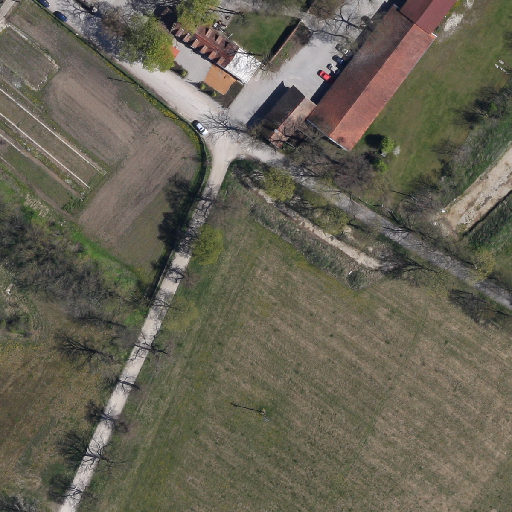
Referring expression: light-duty vehicle in the parking area